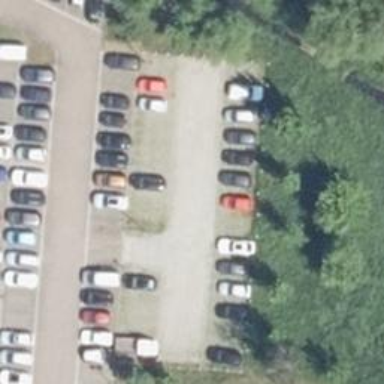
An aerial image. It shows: Parking aisle designated as service road.